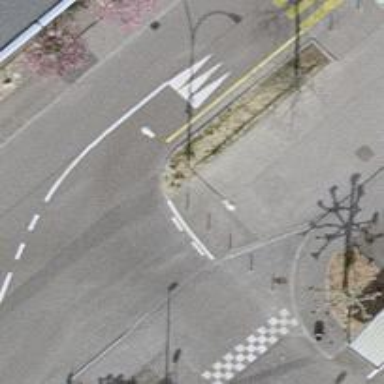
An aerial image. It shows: Bollard barrier.